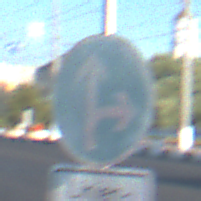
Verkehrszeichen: VorgeschriebeneFahrtrichtungGeradeausOderRechts
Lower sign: BesondereFahrzeugeUndTransportgueter2
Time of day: MorningAfternoon
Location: Outdoor (Urban)
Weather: Clear
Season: NotSpecified
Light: Natural